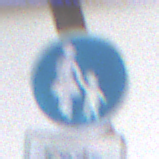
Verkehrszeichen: Gehweg
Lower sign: HinweisDurchVerbaleAngabe2
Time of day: MorningAfternoon
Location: Roofed (Urban)
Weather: PartlyCloudy
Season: NotSpecified
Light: Natural